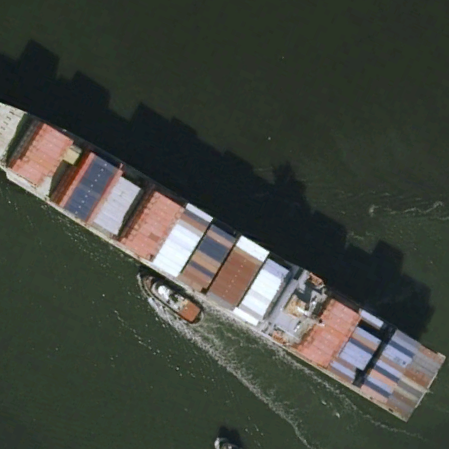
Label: Container_ship